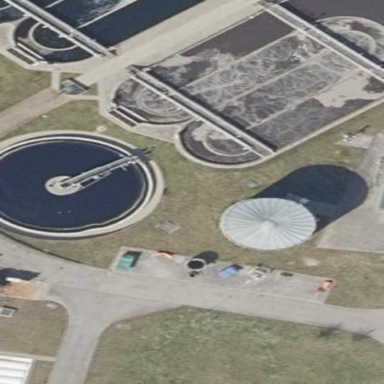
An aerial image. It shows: Body of wastewater.